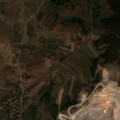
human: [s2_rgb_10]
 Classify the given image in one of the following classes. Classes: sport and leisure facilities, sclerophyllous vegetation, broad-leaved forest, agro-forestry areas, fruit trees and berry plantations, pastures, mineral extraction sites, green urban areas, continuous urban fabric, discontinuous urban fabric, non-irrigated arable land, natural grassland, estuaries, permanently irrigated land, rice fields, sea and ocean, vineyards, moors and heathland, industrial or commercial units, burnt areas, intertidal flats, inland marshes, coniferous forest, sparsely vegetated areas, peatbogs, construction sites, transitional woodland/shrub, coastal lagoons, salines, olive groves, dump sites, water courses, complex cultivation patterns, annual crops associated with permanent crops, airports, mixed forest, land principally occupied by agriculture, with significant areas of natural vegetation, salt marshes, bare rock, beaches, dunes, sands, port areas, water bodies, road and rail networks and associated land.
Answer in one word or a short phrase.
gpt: mineral extraction sites, complex cultivation patterns, transitional woodland/shrub